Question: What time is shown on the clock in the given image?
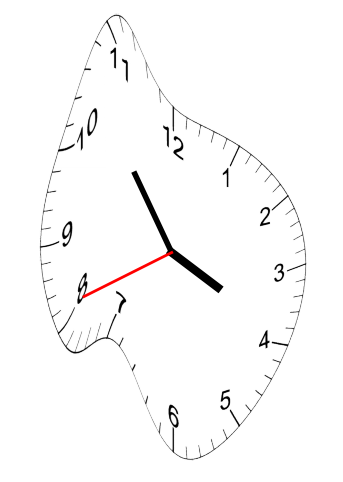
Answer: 03:53:41